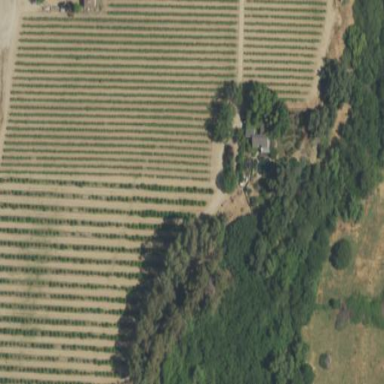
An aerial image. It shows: Vineyard growing grapes.